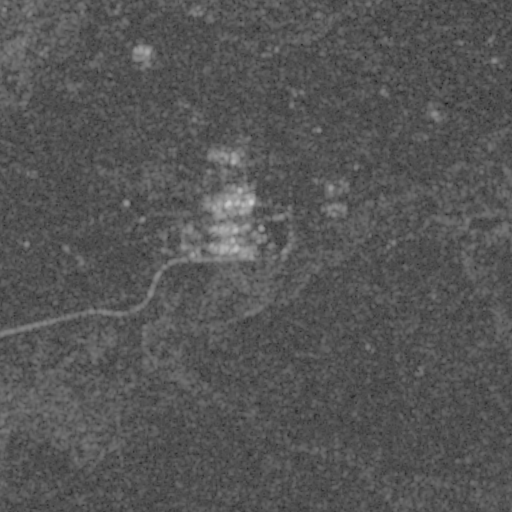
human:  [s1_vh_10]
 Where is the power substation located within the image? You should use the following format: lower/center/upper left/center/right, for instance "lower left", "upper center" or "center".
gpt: The power substation is located in the upper center of the image.
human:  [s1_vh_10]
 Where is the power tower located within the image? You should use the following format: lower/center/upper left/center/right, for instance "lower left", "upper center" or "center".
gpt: The power tower is located in the upper right of the image.
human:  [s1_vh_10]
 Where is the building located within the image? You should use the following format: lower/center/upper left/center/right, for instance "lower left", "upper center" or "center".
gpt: The building is located in the center left of the image.
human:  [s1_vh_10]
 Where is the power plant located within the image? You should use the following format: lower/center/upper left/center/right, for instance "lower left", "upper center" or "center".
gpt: There is no power plant in the image.

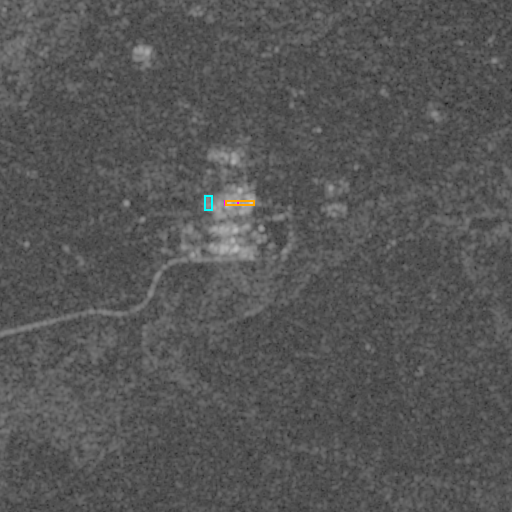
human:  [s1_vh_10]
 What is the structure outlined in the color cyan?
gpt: The structure outlined in cyan is a power substation.
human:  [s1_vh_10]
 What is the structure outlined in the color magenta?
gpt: The structure outlined in magenta is a building.
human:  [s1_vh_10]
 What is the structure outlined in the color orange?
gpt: The structure outlined in orange is a building.
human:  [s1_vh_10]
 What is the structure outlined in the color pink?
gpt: There is no pink outline.